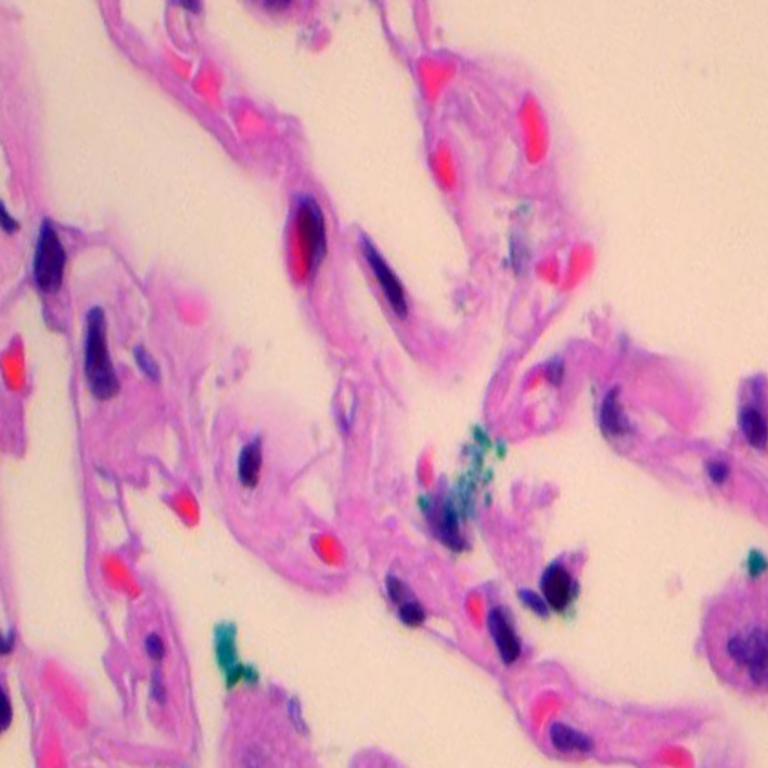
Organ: lung
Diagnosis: benign